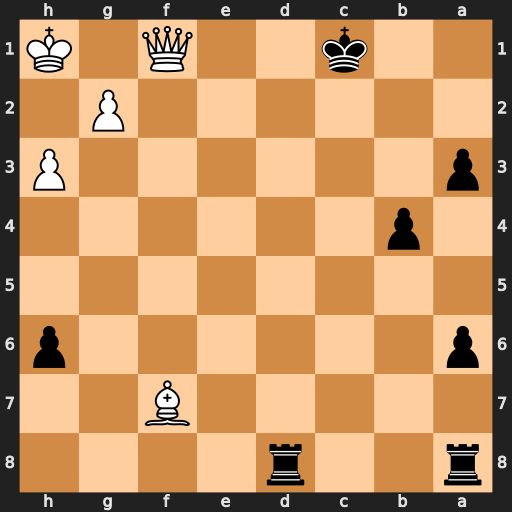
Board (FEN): r2r4/5B2/p6p/8/1p6/p6P/6P1/2k2Q1K
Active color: b
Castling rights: -
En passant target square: -
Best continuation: Rd1 Qxd1+ Kxd1